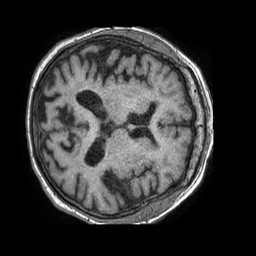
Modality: T1w
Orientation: axial
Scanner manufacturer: philips
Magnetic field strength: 1.5 T
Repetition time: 0.007584 s
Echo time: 0.003445 s